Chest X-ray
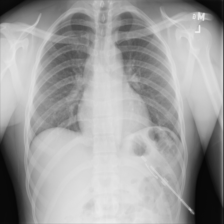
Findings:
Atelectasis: negative
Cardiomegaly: negative
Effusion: negative
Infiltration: negative
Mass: negative
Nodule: negative
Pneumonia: negative
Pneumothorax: negative
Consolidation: negative
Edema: negative
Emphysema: negative
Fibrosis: negative
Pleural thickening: negative
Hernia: negative